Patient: sex F, age 89
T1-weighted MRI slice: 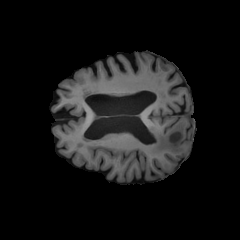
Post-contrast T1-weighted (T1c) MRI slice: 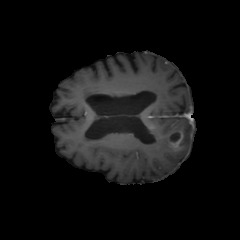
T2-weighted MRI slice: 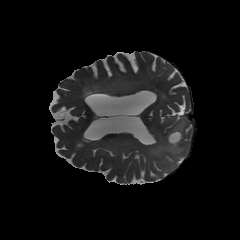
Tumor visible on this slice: yes
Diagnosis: Glioblastoma, IDH-wildtype
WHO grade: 4